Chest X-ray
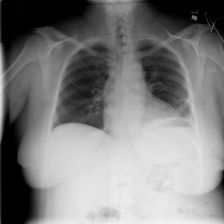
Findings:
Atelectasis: positive
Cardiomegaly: negative
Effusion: negative
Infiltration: negative
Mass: negative
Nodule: negative
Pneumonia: negative
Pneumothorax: negative
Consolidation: positive
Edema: negative
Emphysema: negative
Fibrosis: negative
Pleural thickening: negative
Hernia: negative